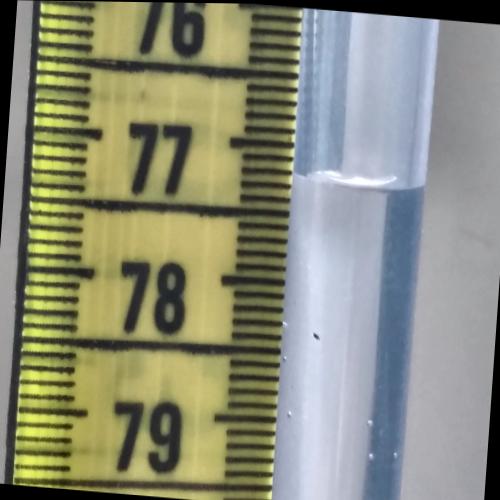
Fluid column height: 77.2 cm